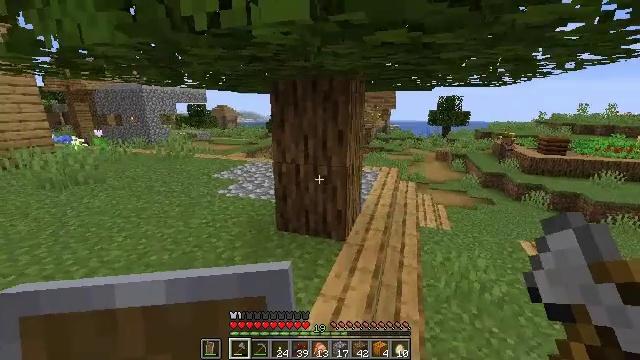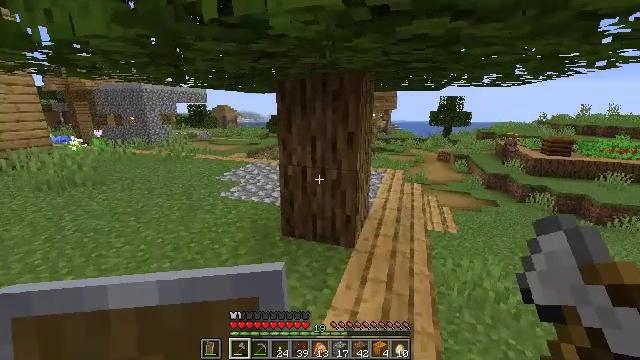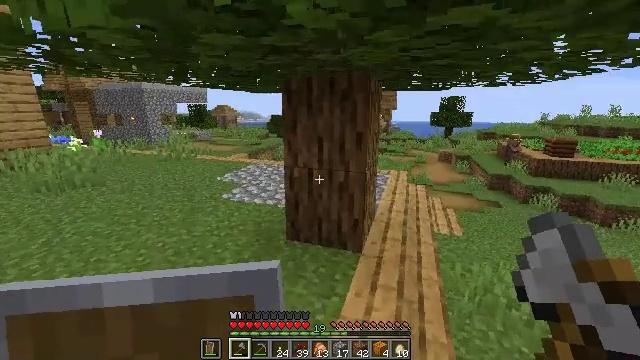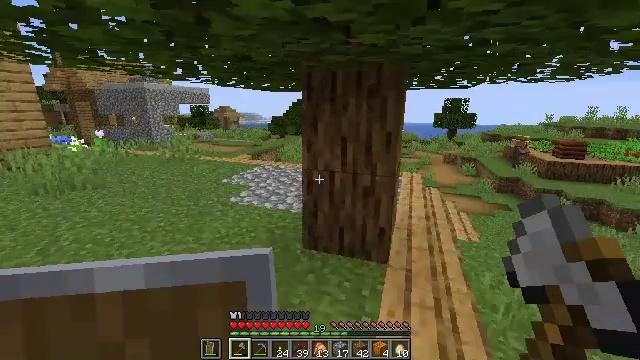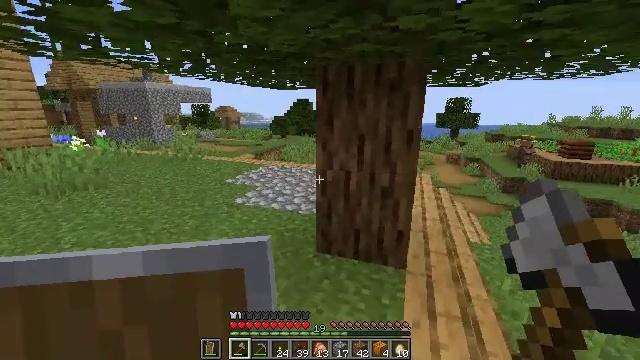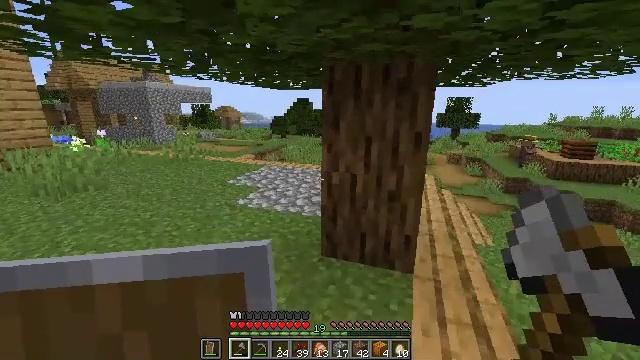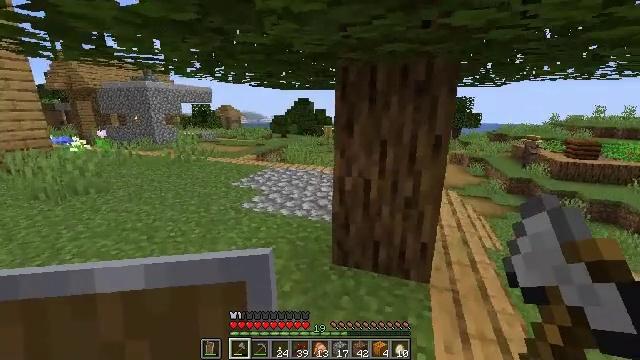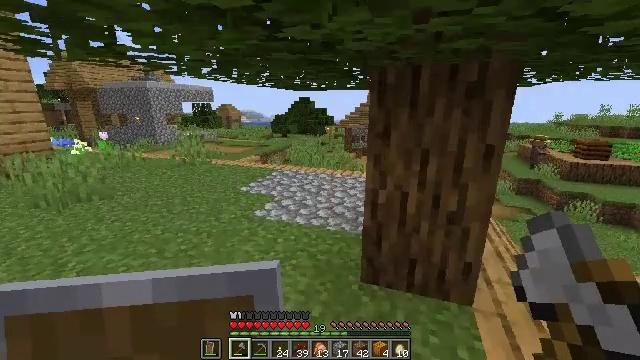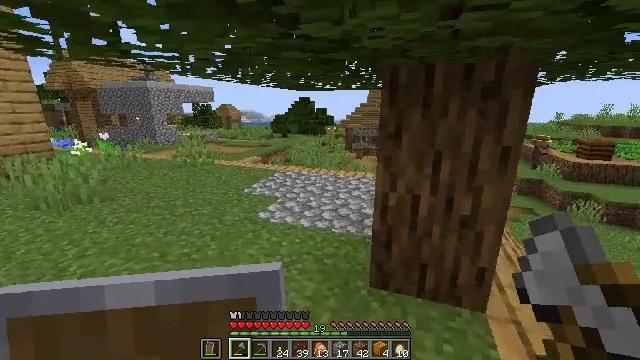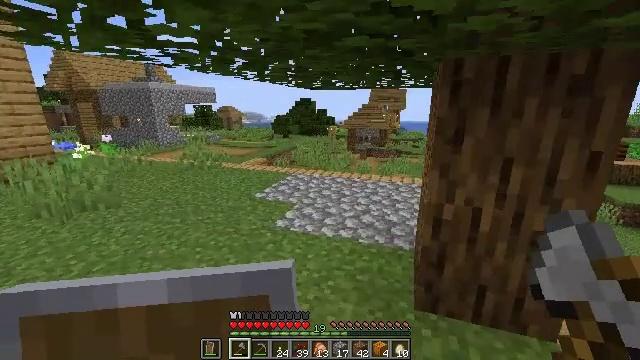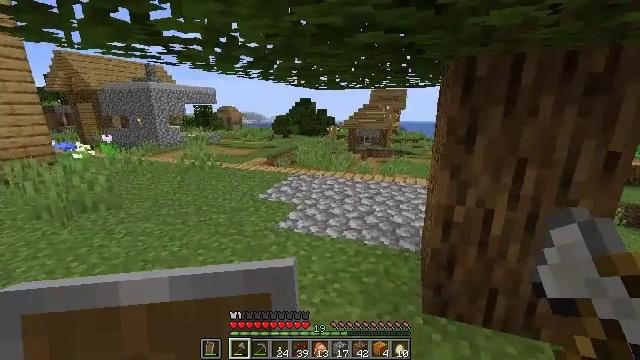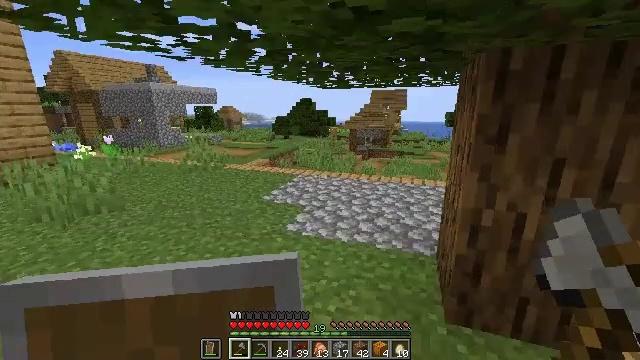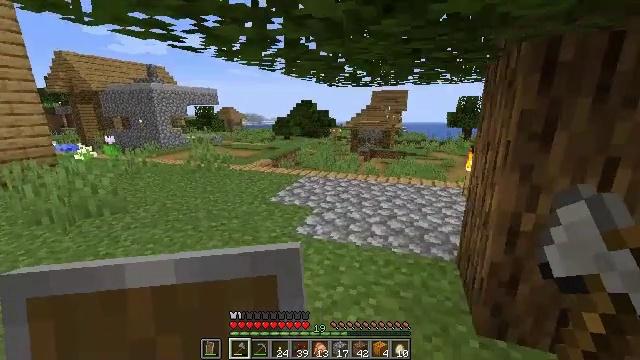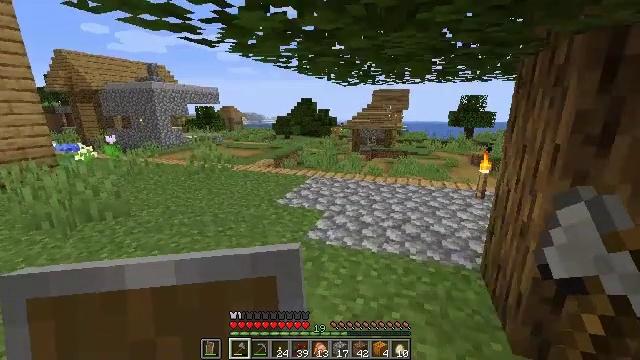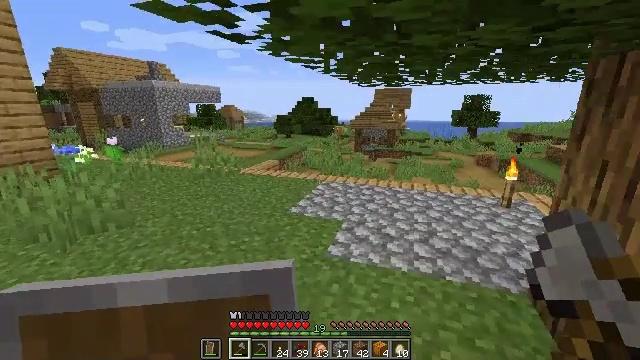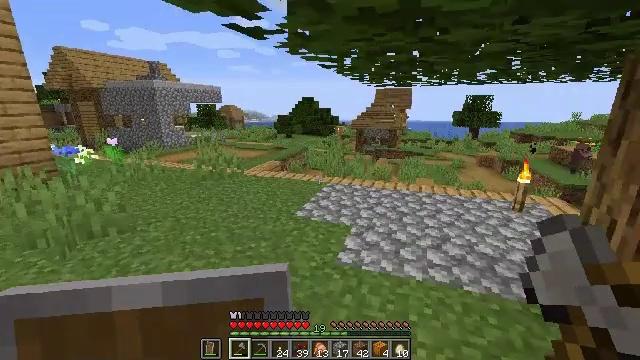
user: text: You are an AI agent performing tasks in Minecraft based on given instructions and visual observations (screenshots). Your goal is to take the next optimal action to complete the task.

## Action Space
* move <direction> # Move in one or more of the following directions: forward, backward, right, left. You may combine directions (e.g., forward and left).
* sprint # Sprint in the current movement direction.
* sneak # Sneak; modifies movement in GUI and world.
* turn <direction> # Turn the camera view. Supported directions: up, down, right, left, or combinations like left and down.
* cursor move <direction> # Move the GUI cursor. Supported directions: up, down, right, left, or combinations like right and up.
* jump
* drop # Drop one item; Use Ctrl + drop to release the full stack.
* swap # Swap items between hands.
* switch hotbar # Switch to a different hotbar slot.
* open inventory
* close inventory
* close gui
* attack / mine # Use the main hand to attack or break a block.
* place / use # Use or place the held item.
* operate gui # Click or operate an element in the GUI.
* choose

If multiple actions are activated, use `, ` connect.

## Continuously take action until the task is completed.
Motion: motion action
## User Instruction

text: Mine the sugar cane near rivers.
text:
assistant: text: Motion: move forward and move left
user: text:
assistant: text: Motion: move forward and move left
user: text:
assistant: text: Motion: move forward and move left
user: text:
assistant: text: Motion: move forward and move left
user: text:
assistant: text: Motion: move forward and move left
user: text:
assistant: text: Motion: move forward and move left
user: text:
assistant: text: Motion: move forward and move left
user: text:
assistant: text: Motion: move forward and move left
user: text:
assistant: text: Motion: move forward and move left
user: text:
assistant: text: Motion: move forward and move left
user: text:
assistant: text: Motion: move forward and move left
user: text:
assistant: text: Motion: move forward and move left
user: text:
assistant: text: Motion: move forward and move left
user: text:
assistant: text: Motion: move forward and move left
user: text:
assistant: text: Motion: move forward and move left
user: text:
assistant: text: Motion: move forward and move left
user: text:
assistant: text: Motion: move forward and move left
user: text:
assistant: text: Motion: move forward and move left
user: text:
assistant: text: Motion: move forward
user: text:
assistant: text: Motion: no_op
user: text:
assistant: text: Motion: no_op
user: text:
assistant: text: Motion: move forward
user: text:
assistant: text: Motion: move forward
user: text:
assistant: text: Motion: move forward
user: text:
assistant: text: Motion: no_op
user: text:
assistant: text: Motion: move forward
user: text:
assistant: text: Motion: move forward
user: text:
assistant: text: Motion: move forward
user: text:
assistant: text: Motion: move forward
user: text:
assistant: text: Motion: move forward